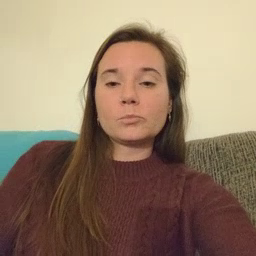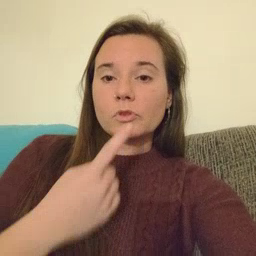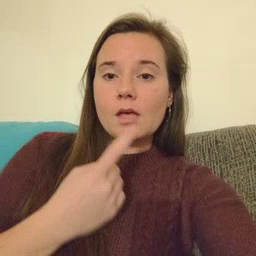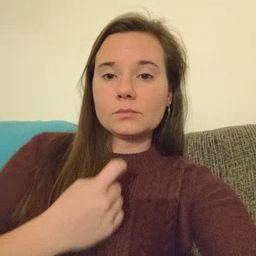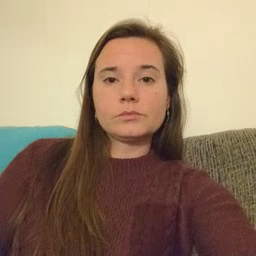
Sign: red